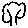
Label: tree